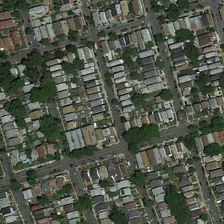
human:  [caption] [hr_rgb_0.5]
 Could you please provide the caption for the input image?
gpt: decorated with trees  some apartment buildings are standing closely in blocks of some size .

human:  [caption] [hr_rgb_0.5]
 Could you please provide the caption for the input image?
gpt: decorated with trees  some apartment buildings are standing closely in blocks of some size .

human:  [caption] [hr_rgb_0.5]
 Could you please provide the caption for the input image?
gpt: many trees interspersed in the streets which separate the residential into pieces .

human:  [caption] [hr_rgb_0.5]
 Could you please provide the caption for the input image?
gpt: neatly arranged rectangular residential blocks are decorated with several trees .

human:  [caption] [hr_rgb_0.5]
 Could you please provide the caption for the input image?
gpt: many buildings and green trees are in a dense residential area .